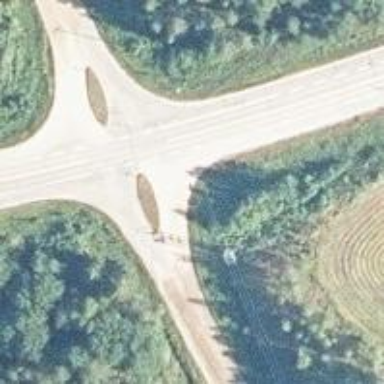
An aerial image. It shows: Road with "give way" sign.